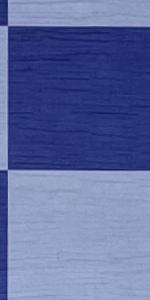
Label: Empty